Question: I set up a PostGIS database that I added in GeoServer via a parameterized SQL view. I used Leaflet to display this layer via wms.
It worked fine until I add GeoWebCache using the url "/geoserver/gwc/service/wms" instead of "/geoserver/wms". I can still see my polygons when I'm at the minimal zoom. But then when I zoom I see only a red polygon and a half of a green polygon and if I zoom again I see only the red polygon. You can see these 3 states on the images below:

I guess this is a problem of tiling: I get the minimal tiles and also some tiles around the red polygon for further zooms but for some reason it seems that the other tiles are not sent.
Here is the code I use to get my wms layer with leaflet:
'''
geoJSONlayer = L.tileLayer.wms("/geoserver/gwc/service/wms", {
layers: 'cartowiki:choix',
format: 'image/png',
transparent: true,
viewparams: 'year:'+(annee+3000)
}).addTo(map);
geoJSONlayer.addTo(map);
'''
Do you have an idea of the problem here ?
Thanks in advance,
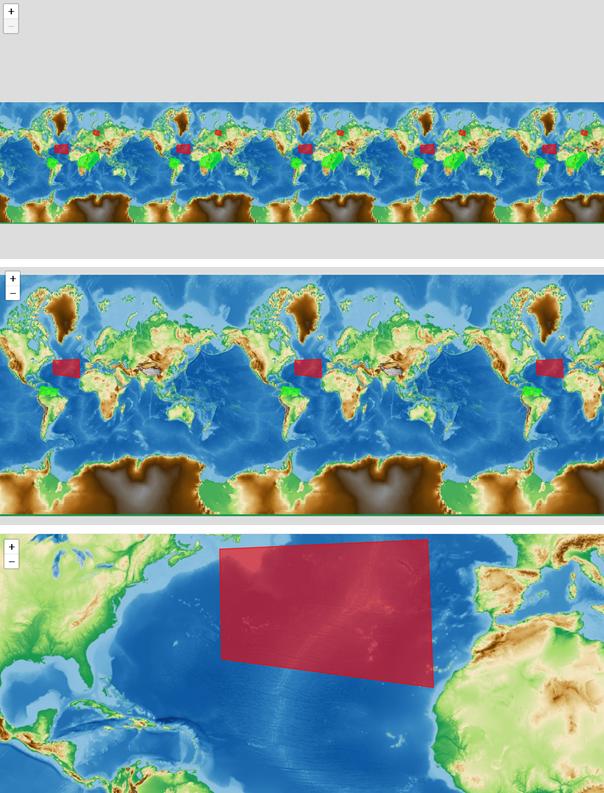
Answer: The bounding box was the problem indeed. In Geoserver, I had to modify the properties of the layer in 2 places :
- I clicked 'Compute from SRS bounds' and then 'Compute from native bounds' in the Bounding Boxes part of the Data section- I erased and created again the available gridsets in the Tile Caching section so that the grid subset bounds would update with the new Bounding Boxes
I hope it can help someone in the future!